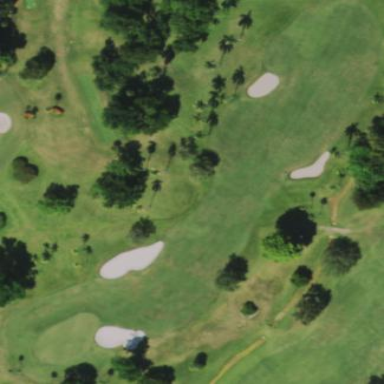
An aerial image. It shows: Grassy area designated as golf fairway.